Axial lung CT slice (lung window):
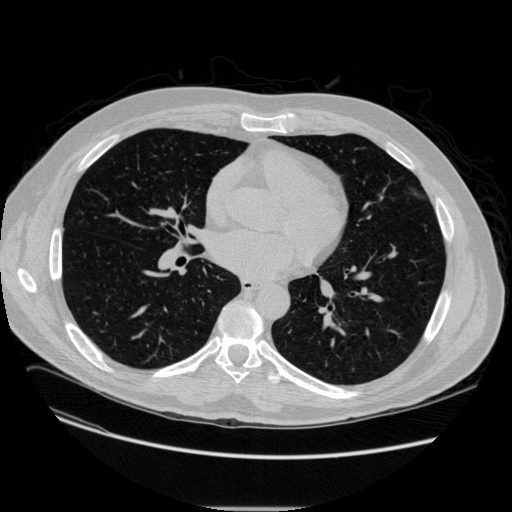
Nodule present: no